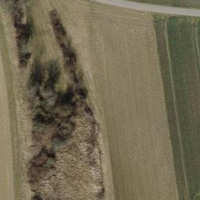
EUNIS habitat code: 52
Species observed at this site:
Nicandra physalodes
Datura stramonium